Interaction volume radius: 5 \u00c5
Interaction volume height: 15 \u00c5
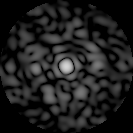
Disorder parameter: 0.7974